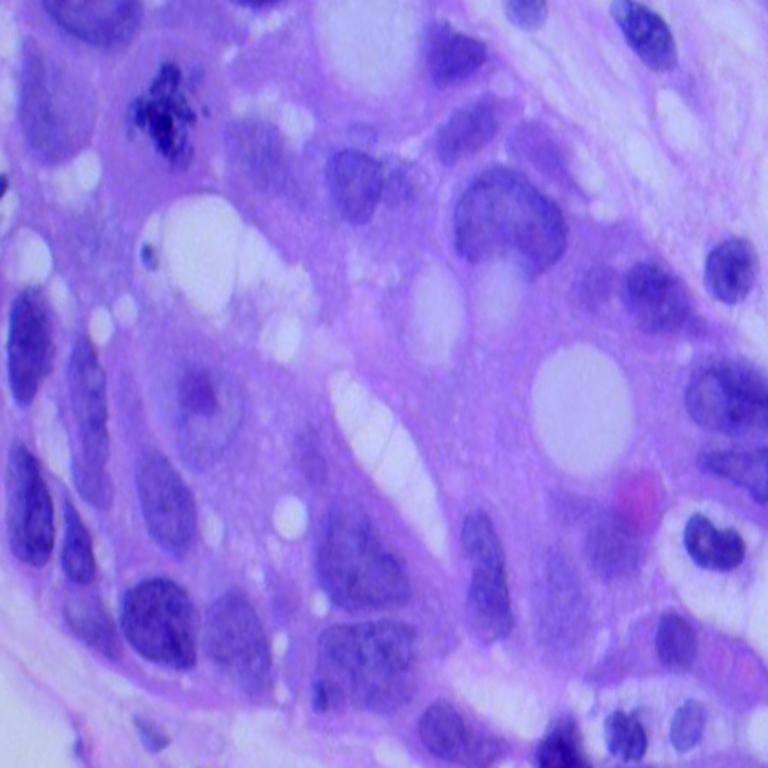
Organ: lung
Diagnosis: adenocarcinomas